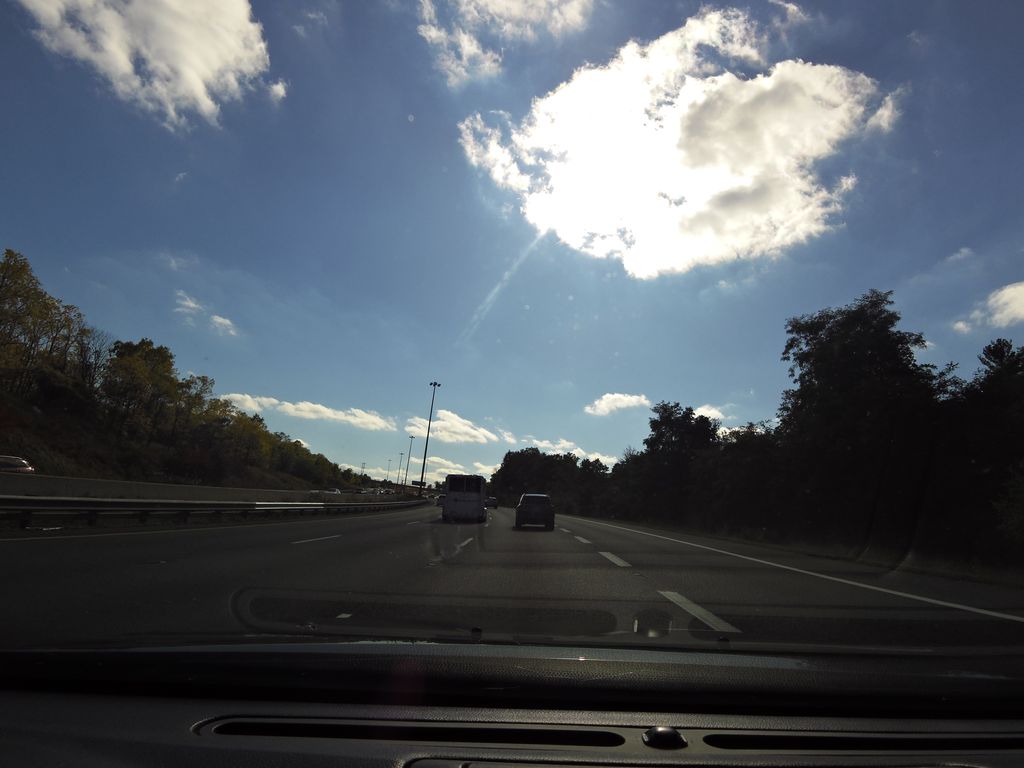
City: hamilton